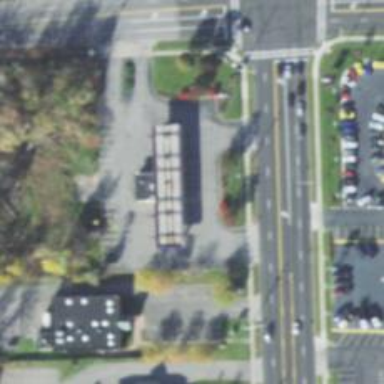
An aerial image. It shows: Convenience shop.